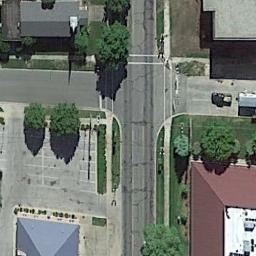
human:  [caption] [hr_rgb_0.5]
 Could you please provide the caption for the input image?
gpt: An intersection without cars is between some buildings and a parking lot .

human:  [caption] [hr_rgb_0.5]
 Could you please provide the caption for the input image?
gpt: There are many buildings of different shapes and sizes beside the intersection .

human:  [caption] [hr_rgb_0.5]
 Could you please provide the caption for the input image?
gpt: There are many buildings and many trees around the intersection .

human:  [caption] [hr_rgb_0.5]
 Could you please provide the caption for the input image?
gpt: There are red cars at the intersection .

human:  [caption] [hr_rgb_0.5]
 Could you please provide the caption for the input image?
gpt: There are some green trees and a red building beside the intersection .